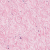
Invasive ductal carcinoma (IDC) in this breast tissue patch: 0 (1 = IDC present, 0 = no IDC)